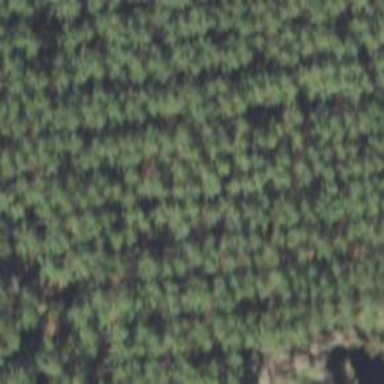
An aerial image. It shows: Forest area dominated by needle-leaved trees.